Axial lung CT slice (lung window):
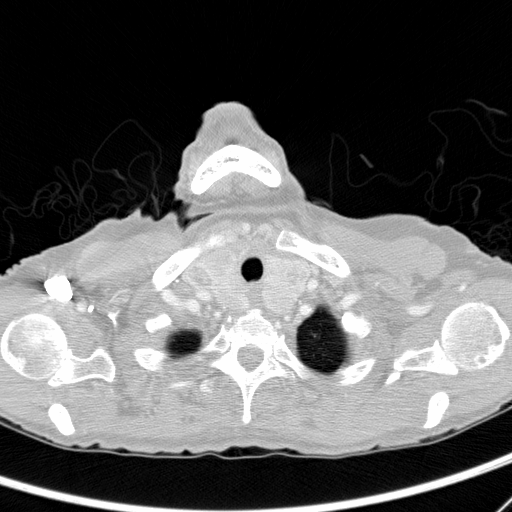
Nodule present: no